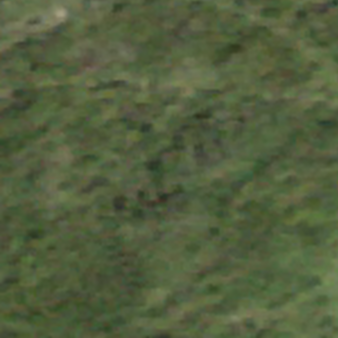
Label: other